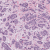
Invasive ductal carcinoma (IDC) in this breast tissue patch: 1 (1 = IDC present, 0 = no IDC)